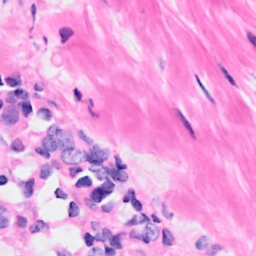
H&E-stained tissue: Breast